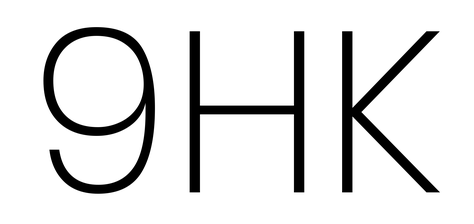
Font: Poppins-ExtraLight